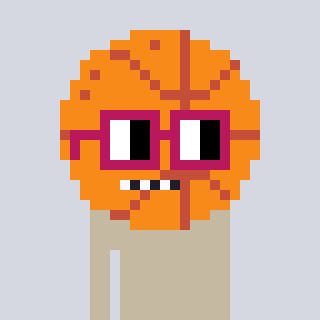
a pixel art character with square dark red glasses, a basketball-shaped head and a peachy-colored body on a cool background